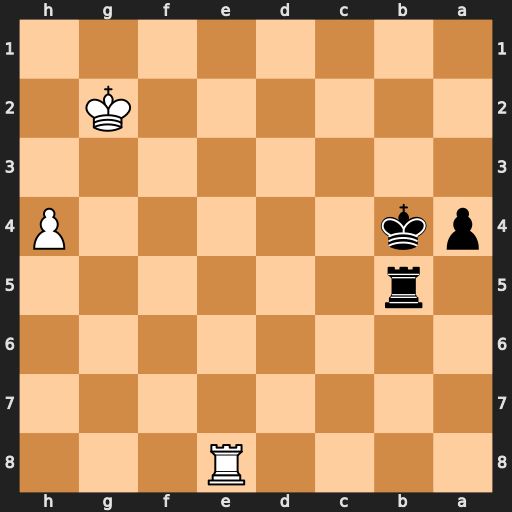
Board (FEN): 4R3/8/8/1r6/pk5P/8/6K1/8
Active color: b
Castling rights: -
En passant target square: -
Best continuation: a3 Re4+ Kb3